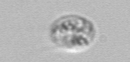
Label: Amoeba